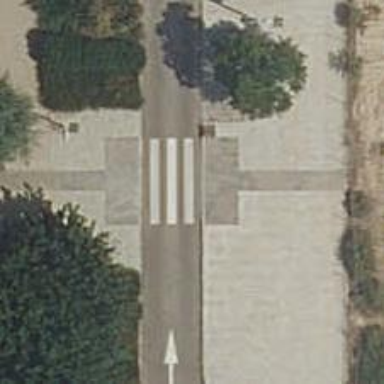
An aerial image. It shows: Uncontrolled crossing on the road.